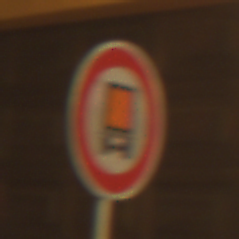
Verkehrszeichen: VerbotKennzeichnungspflichtigeKraftfahrzeugeGefaehrlicheGueter
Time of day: Night
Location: Outdoor (Urban)
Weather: Clear
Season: NotSpecified
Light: Artificial